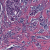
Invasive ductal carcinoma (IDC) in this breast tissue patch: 1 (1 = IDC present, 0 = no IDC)